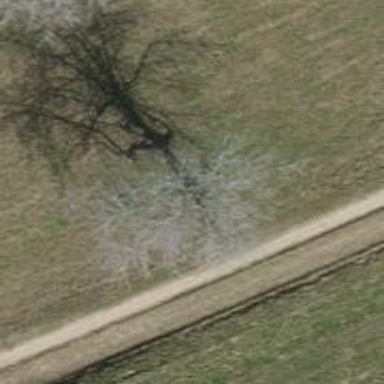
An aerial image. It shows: Urban area featuring tree as natural element.